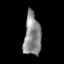
Tissue: prostate
Cell type: T cells
Senescence score: 0.3294
Nuclear area (px): 700
Mean DAPI intensity: 138.92